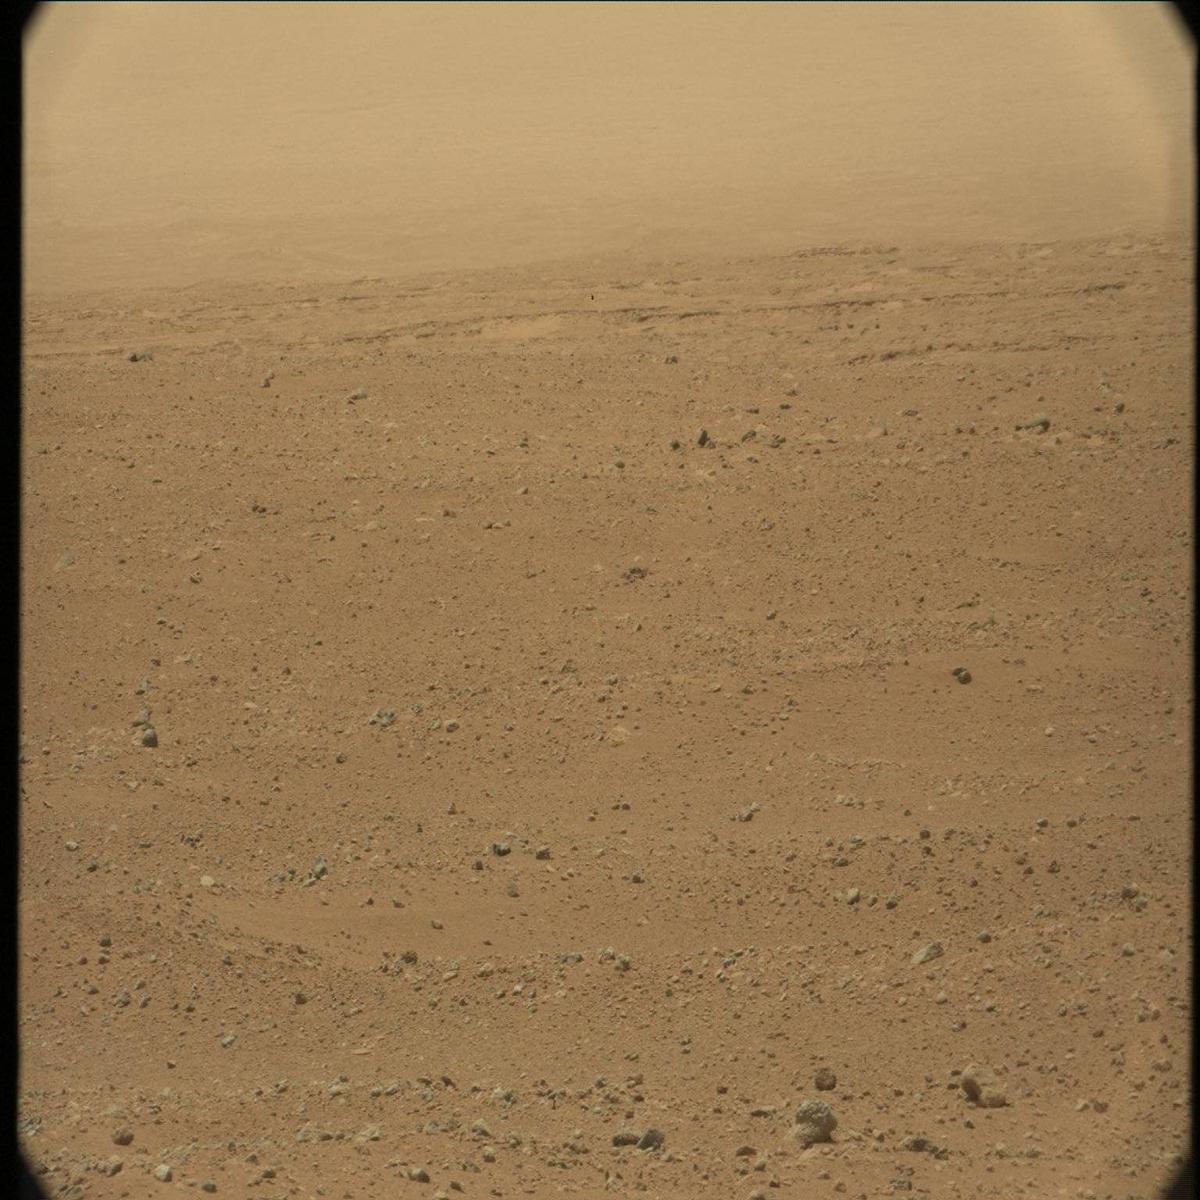
Terrain classes present: Bedrock, Ridge, Rock, Sand / Soil